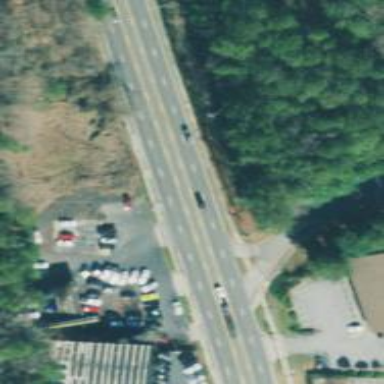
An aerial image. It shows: Asphalt trunk link road.